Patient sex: M
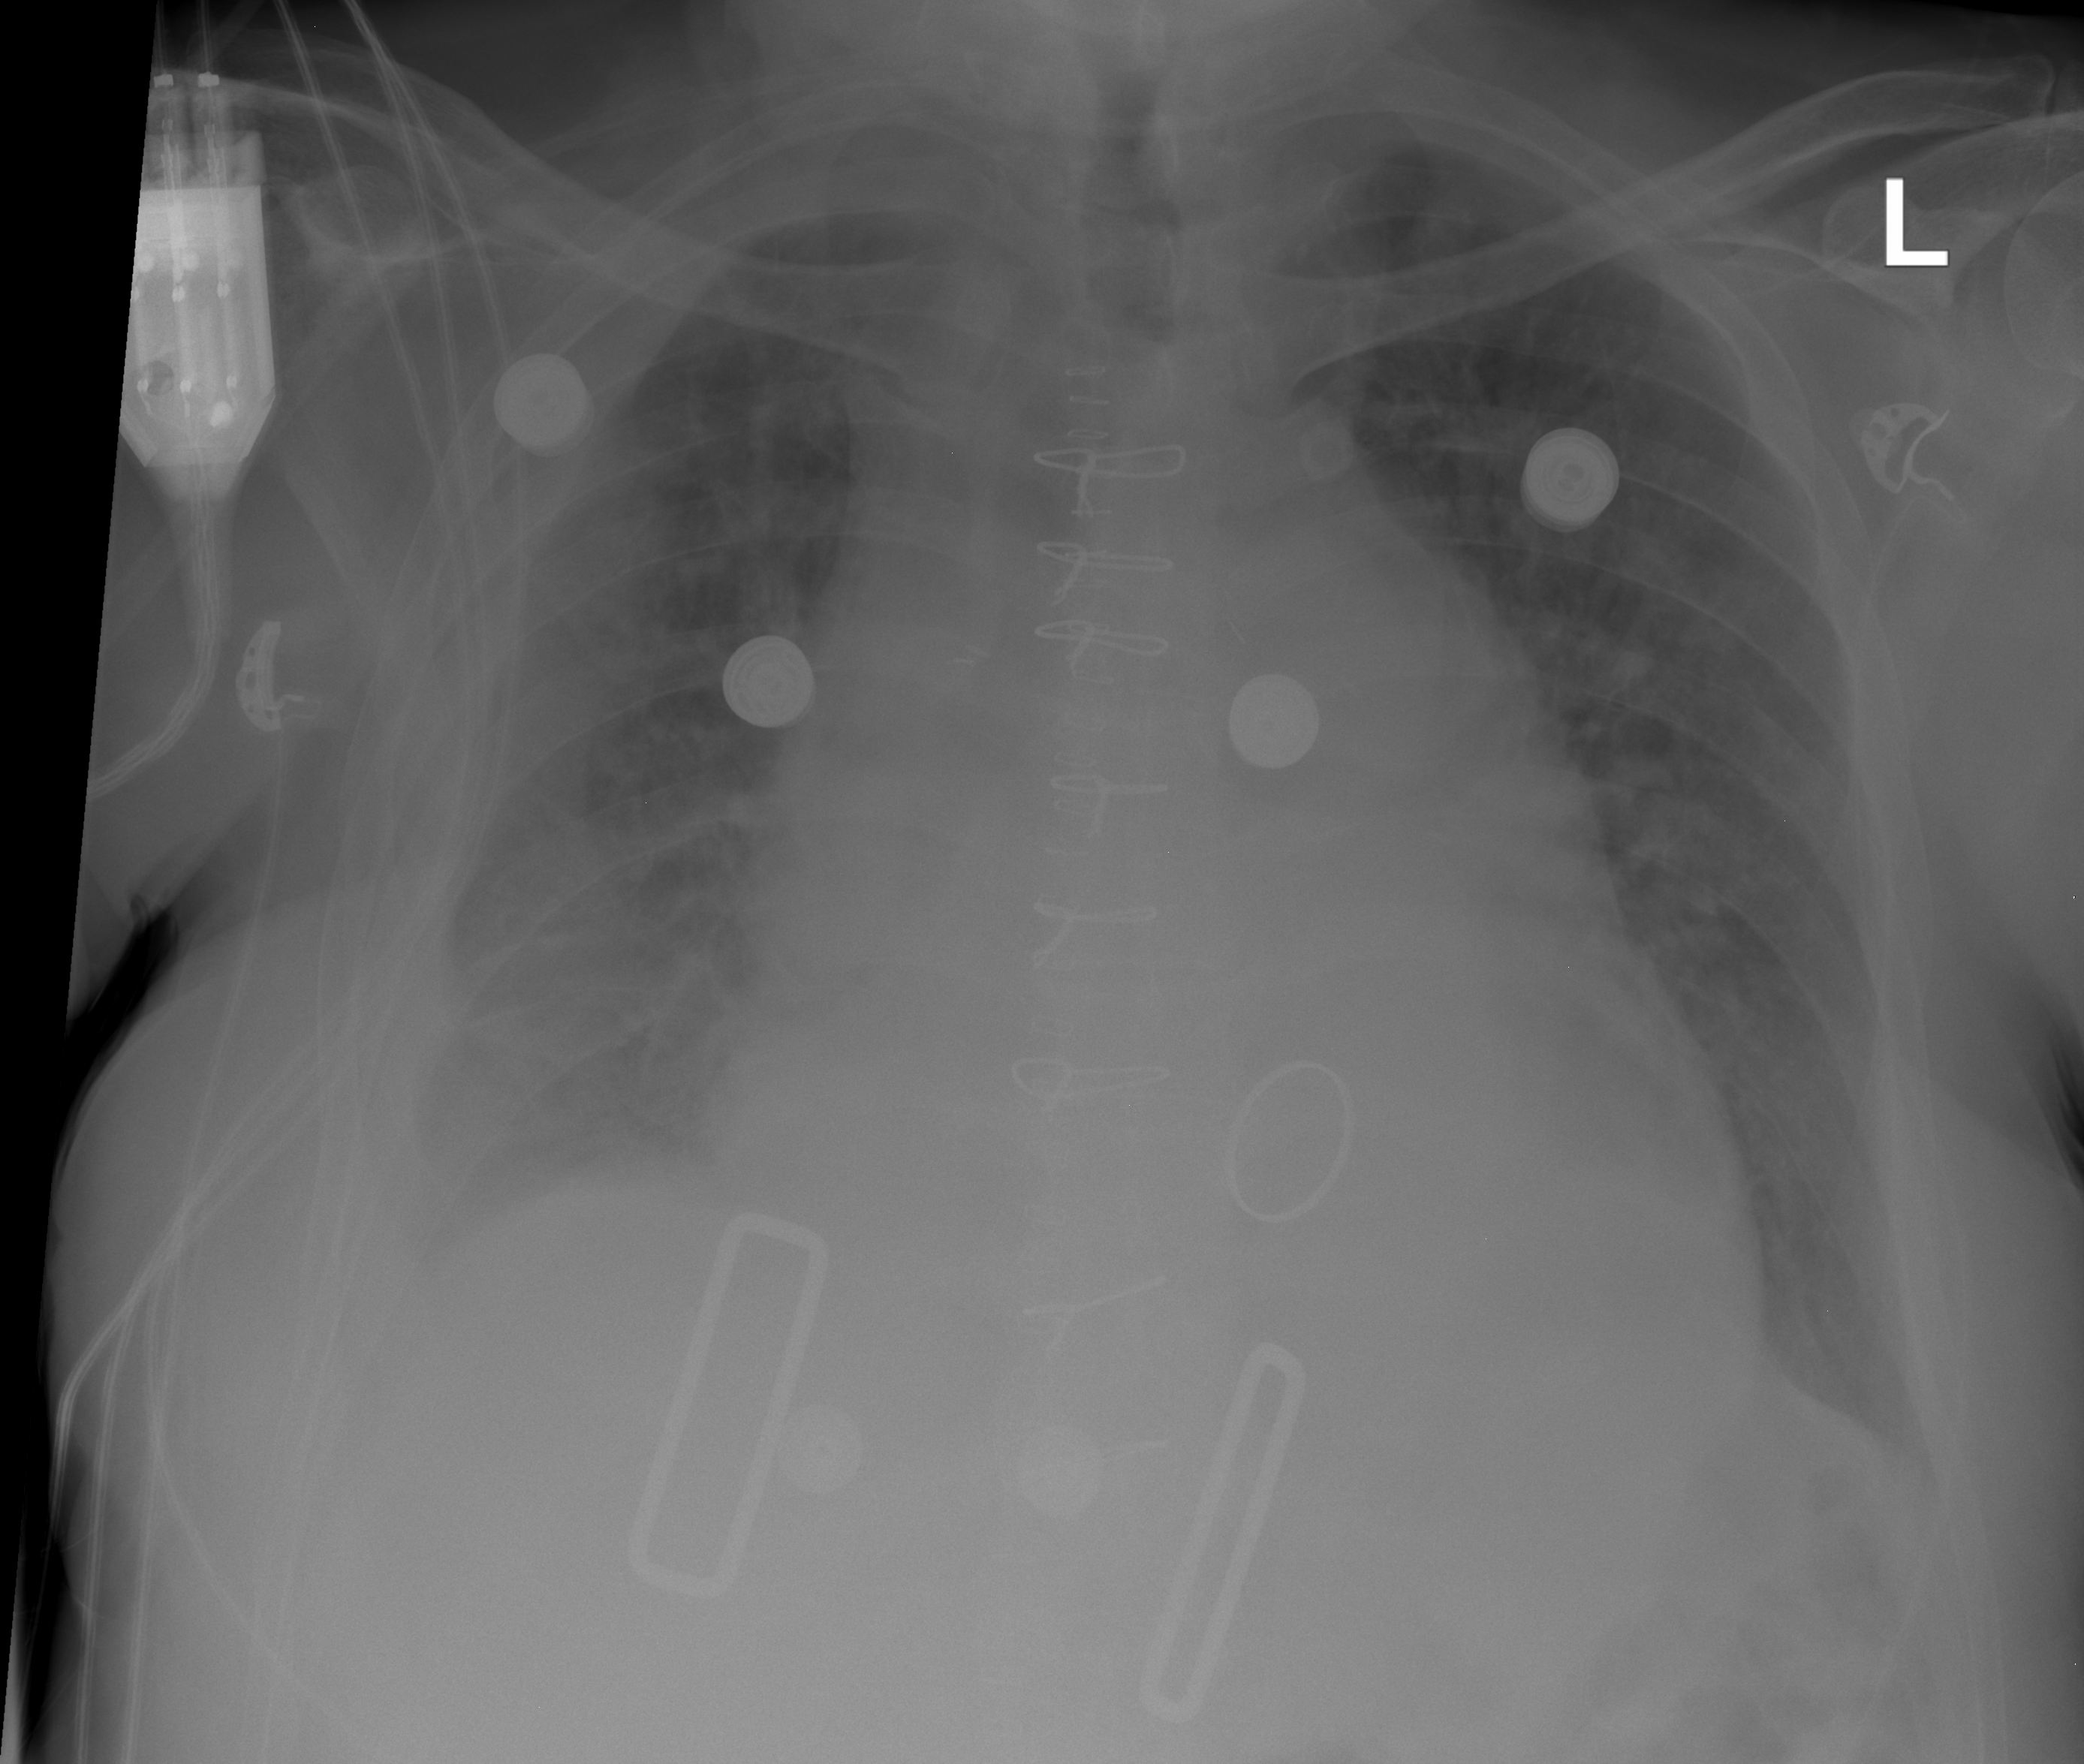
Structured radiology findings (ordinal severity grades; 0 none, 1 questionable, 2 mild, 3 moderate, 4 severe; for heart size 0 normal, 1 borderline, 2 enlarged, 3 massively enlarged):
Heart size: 3
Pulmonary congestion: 1
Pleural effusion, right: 2
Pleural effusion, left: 1
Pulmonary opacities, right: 2
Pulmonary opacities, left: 2
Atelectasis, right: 2
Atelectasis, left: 1